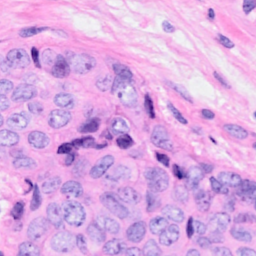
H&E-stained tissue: Breast